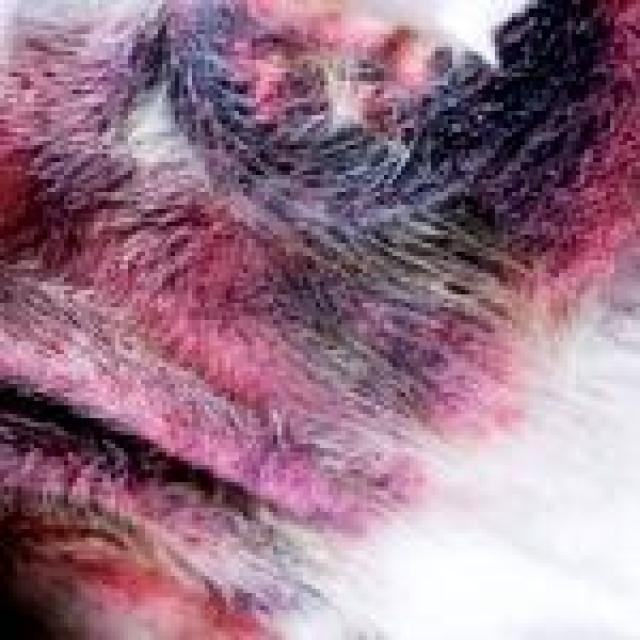
Canine fungal skin infection — characterized by alopecia, scaling, crusting, and circular lesions. Common agents include Malassezia and Candida species.